Interaction volume radius: 5 \u00c5
Interaction volume height: 40 \u00c5
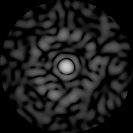
Disorder parameter: 0.8217